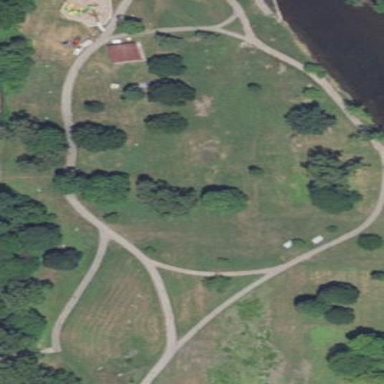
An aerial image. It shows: Riverside Park designated as leisure land.